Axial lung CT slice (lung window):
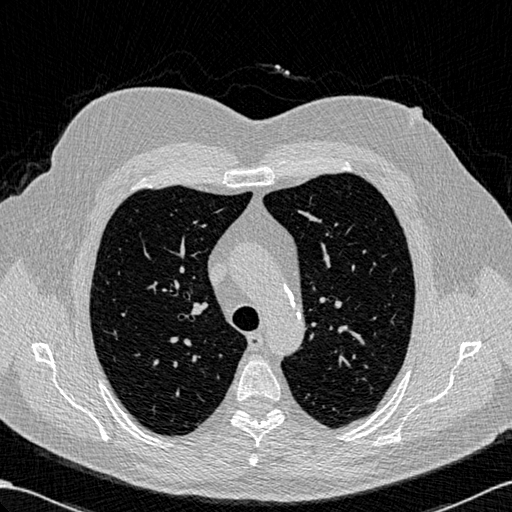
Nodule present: no